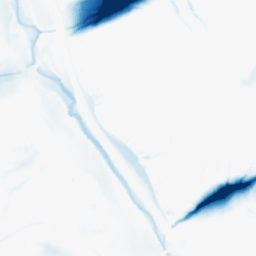
Category: morphological
Decomposition family: morphological_ellipse
Decomposition parameters: operation: closing
width: 50
height: 20
Upsampling method: linear_exact
Upsampling parameters: scale: 4
Upsampling scale: 4